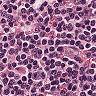
Metastatic tissue present: no